Question: I am looking for an open source implementation of the Mac OSX dock animation in objective-c. This is what I am looking for.

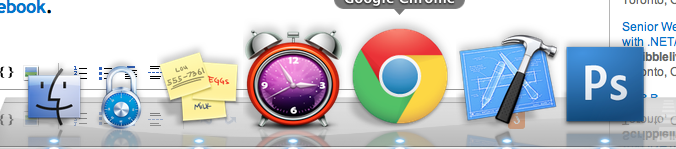
Answer: That effect is called magnification, you'll have better luck searching for that. Anyway you can try:
<URL>
<URL>